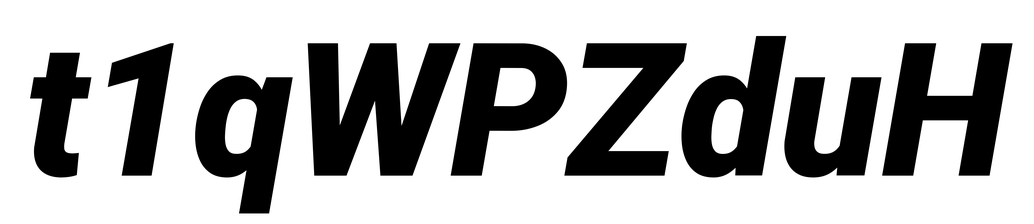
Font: Roboto-Italic_Black_Italic